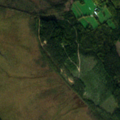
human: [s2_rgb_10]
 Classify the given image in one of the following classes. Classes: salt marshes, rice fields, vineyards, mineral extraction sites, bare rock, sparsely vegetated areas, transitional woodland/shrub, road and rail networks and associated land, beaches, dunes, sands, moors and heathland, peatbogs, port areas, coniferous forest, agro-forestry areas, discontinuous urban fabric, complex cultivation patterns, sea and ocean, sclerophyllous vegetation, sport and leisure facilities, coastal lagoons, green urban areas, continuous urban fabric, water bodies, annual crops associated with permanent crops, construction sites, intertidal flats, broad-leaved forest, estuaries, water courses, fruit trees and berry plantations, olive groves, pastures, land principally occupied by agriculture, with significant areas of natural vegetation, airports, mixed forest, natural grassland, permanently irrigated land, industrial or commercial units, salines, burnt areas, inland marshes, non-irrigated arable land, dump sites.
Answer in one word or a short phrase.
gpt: coniferous forest, peatbogs